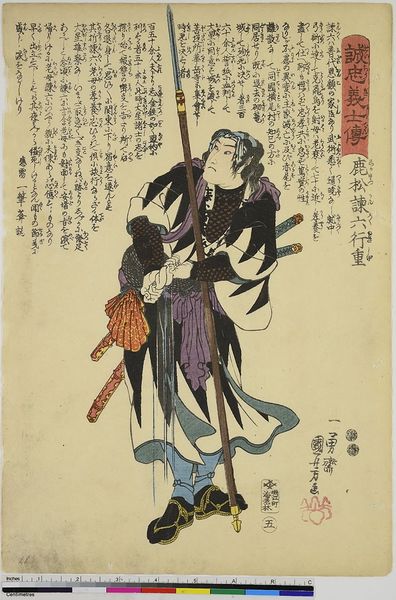
Titel: Shikamatsu Kanroku Yukishige, Blatt 5 aus der Serie: Geschichte der loyalen Gefolgsmänner
Künstler: Utagawa Kuniyoshi
Standort: Hamburg
Institution: Museum für Kunst und Gewerbe Hamburg
Schlagwörter: portrait, person, holzschnitt, japan, lanze, schriftzeichen, asien, druck, druckgraphik, druckgrafik, schwert, soldat, kunst, krieger, ereignis, speer, zeit, farbholzschnitt, situation, ereignisbild, samurai, edo, historische, reproduktionen, traditionelle kleidung, blick aus dem bild, druckerzeugnisse, katana, porträt, persönlichkeit, soldatenleben, ukiyo, sinologie